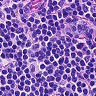
Metastatic tissue present: no